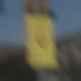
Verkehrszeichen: AnkuendigungOderFortsetzungUmleitungOhnePfeilsymbol
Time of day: Midday
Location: Outdoor (Suburban)
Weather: Clear
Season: NotSpecified
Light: Natural